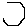
Label: hexagon